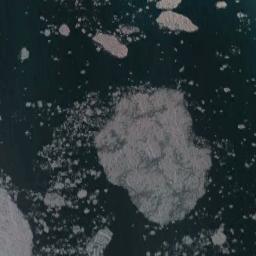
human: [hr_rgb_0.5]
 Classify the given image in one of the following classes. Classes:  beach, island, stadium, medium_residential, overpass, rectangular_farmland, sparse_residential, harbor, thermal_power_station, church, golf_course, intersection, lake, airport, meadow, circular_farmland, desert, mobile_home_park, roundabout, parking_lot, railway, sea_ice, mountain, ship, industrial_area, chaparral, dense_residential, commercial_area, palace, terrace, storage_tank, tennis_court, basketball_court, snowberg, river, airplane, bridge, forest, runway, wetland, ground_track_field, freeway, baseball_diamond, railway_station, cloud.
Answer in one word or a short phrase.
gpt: sea_ice